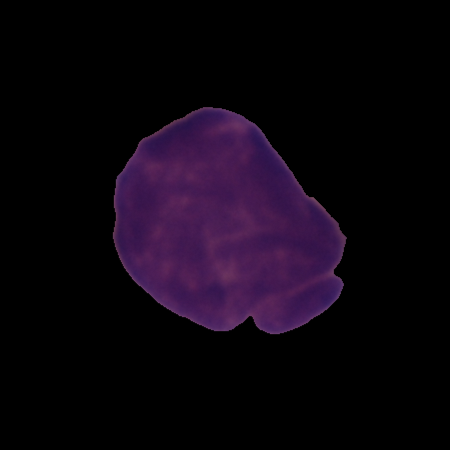
Label: cancer